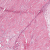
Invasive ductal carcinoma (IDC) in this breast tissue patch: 1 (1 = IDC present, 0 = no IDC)